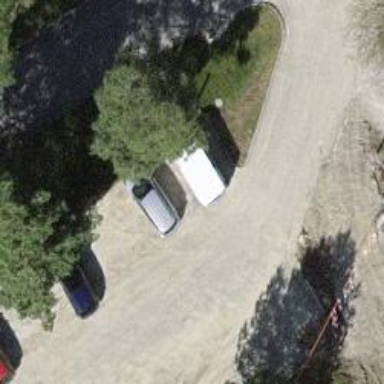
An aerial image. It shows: Road serving as parking aisle.